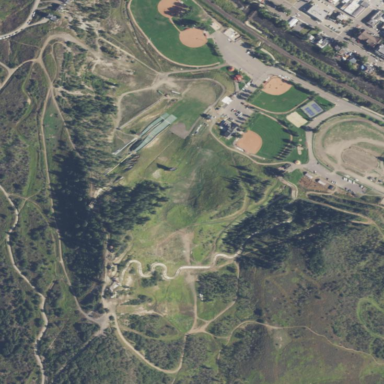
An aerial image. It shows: Area designated for winter sports.